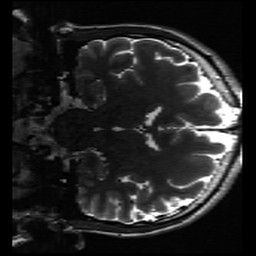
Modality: inplaneT2
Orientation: coronal